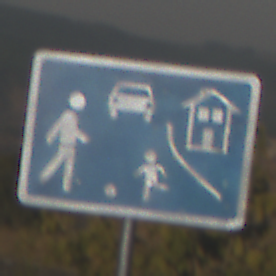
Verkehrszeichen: BeginnVerkehrsberuhigterBereich
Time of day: SunriseSunset
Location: Outdoor (Nature)
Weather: Clear
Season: NotSpecified
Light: Natural